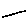
Label: line